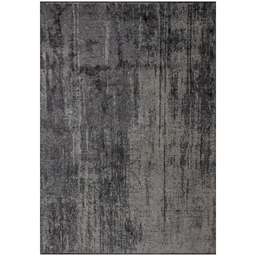
Label: decoration